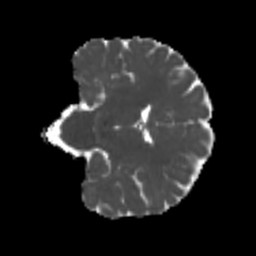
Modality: MD
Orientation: coronal
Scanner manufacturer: siemens
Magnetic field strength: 3 T
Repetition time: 4 s
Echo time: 0.0594 s